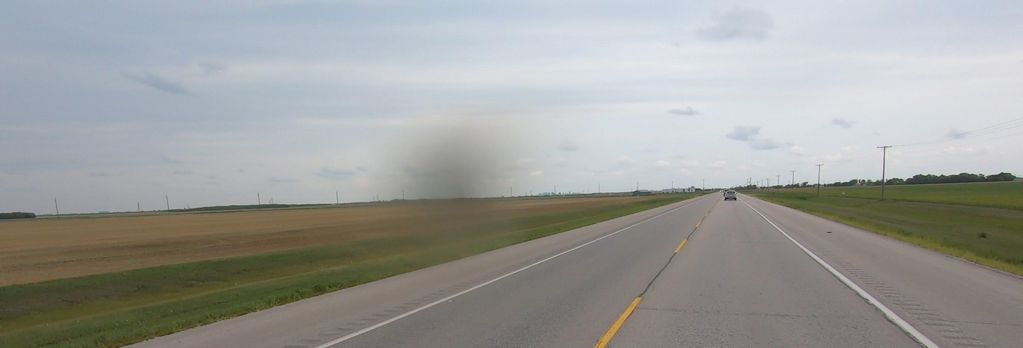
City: winnipeg